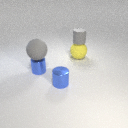
small blue metal cylinder below large gray rubber sphere